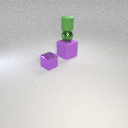
large purple rubber cube behind small purple metal cube